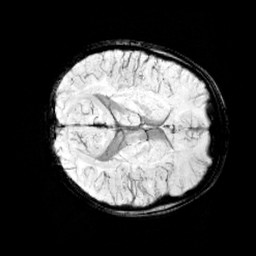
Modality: minIP
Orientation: axial
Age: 11
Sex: female
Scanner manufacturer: siemens
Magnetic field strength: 3 T
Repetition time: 0.027 s
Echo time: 0.02 s